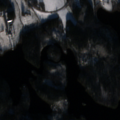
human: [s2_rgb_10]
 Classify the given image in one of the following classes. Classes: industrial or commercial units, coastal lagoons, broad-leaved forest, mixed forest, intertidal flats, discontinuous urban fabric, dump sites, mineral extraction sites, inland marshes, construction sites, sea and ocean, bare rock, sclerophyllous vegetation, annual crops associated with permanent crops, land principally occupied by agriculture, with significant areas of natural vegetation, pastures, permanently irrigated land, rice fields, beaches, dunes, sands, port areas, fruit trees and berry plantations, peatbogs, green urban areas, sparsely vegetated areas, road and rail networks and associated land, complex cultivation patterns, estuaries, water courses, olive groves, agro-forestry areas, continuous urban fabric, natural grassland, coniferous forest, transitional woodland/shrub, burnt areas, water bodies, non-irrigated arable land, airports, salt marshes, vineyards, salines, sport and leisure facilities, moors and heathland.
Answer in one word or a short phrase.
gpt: land principally occupied by agriculture, with significant areas of natural vegetation, coniferous forest, mixed forest, water bodies